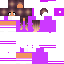
A female human skin with medium skin, wearing brown long hair dressed in a blue hoodie and brown pants, featuring a closed mouth.